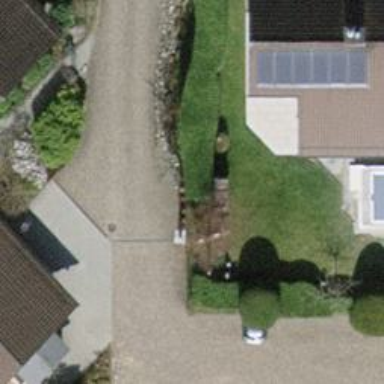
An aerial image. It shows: Residential road surfaced with paving stones.